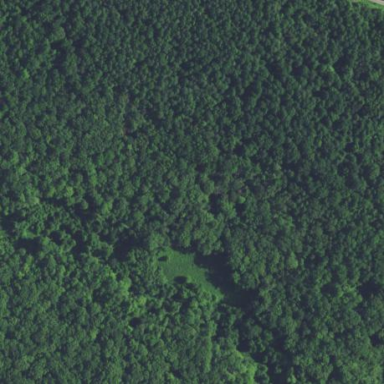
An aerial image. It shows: Deciduous broadleaved woodland.